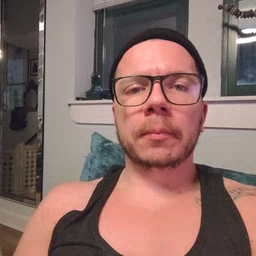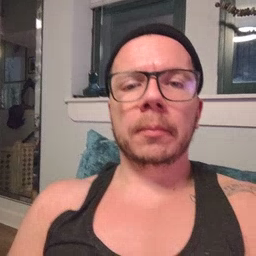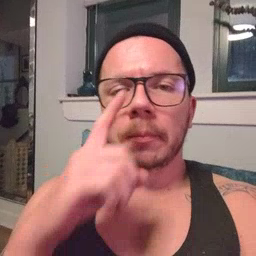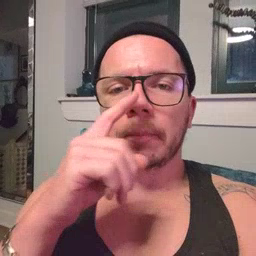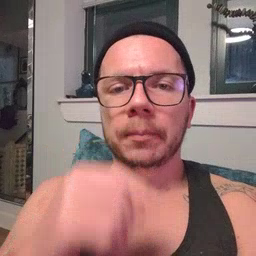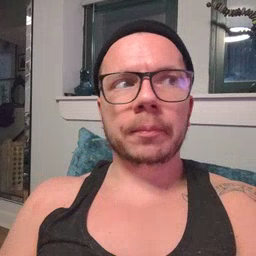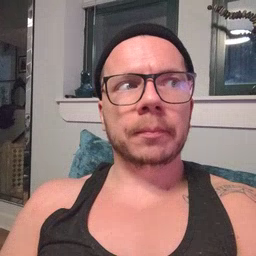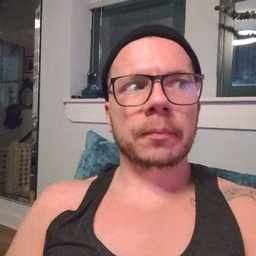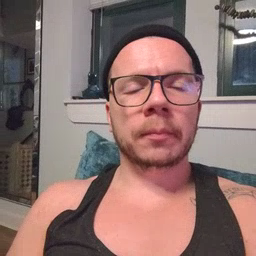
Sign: mouse